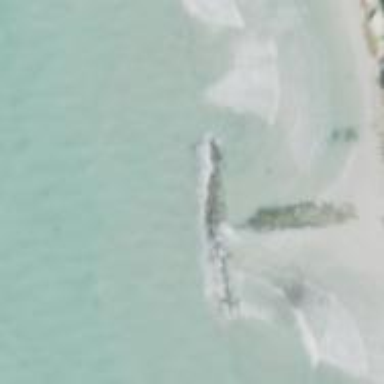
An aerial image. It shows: Breakwater structure.